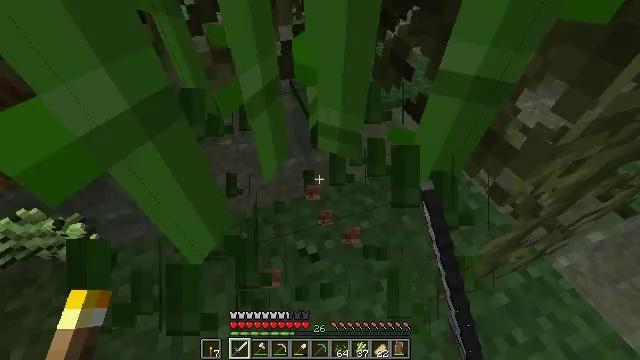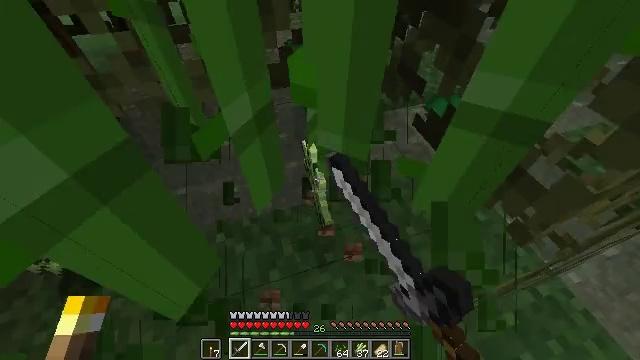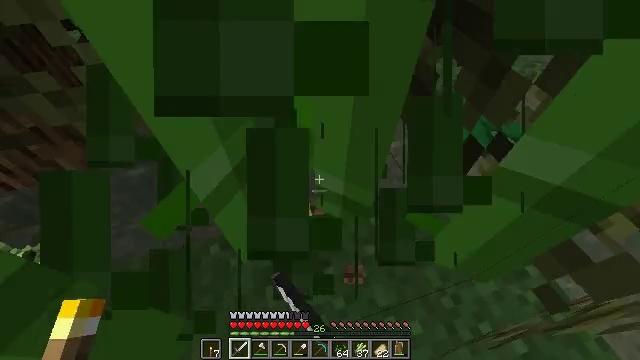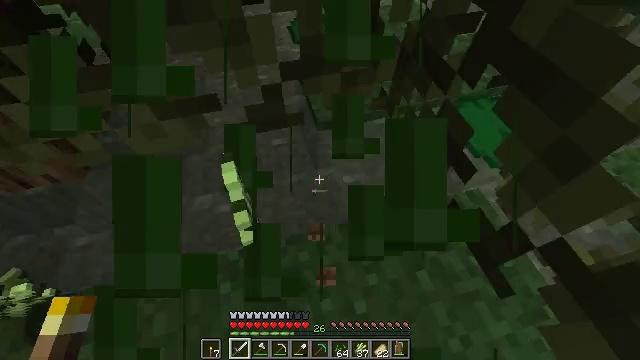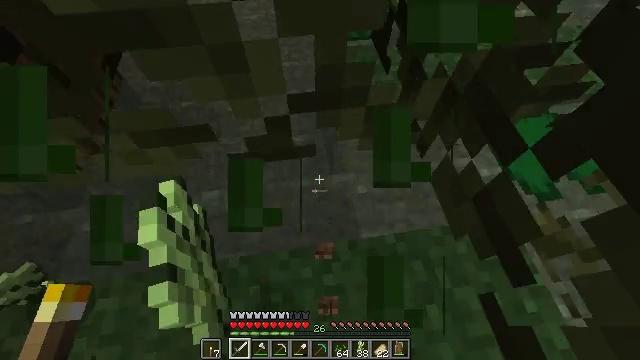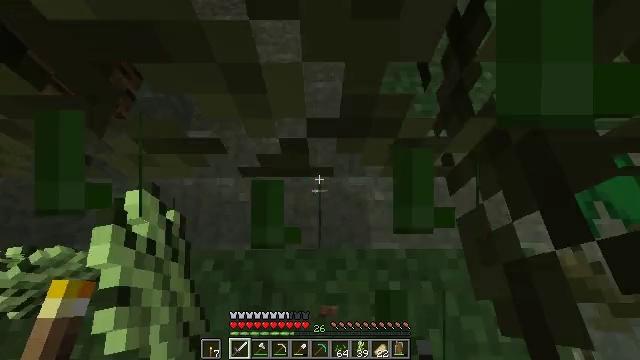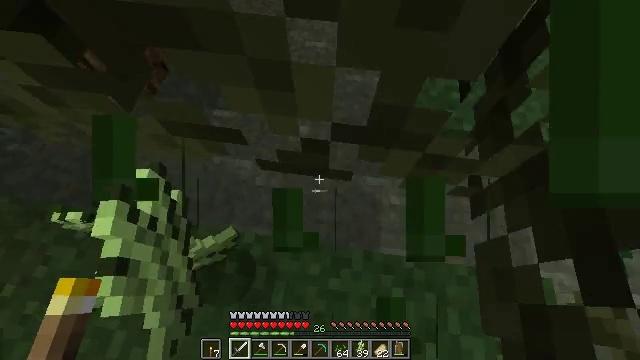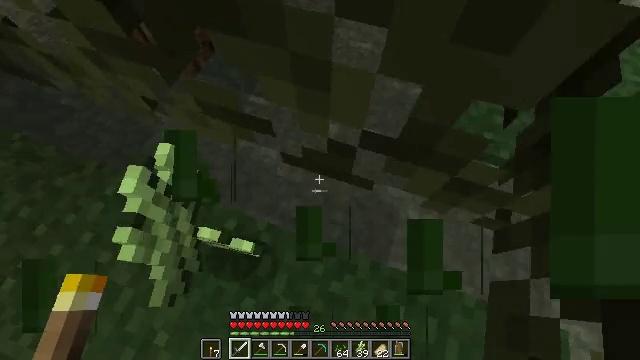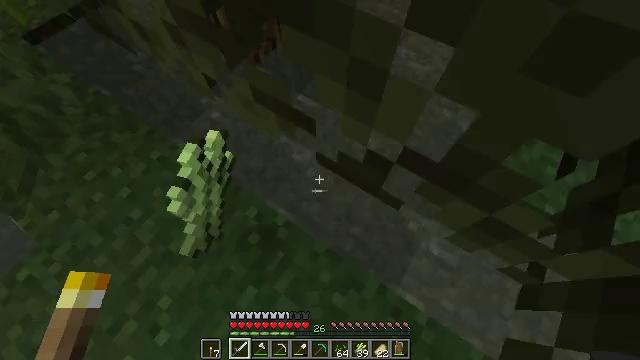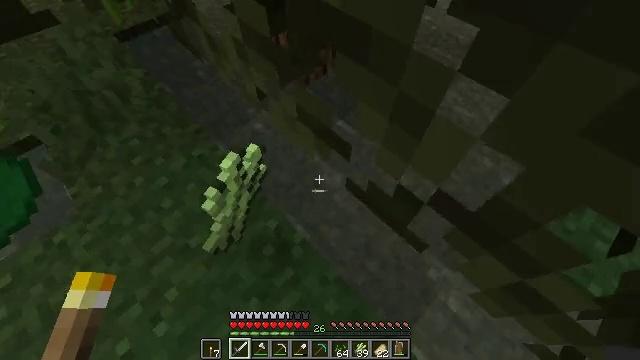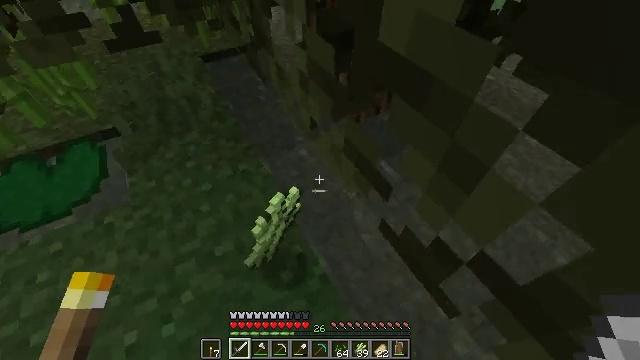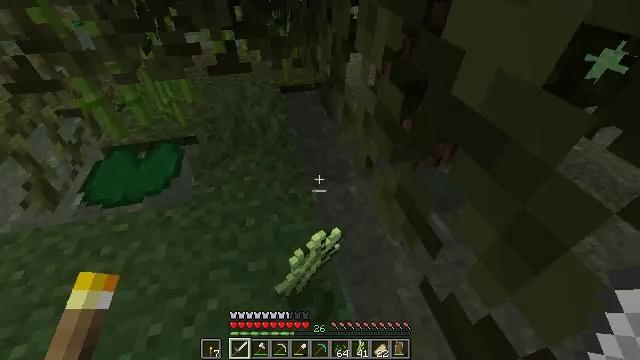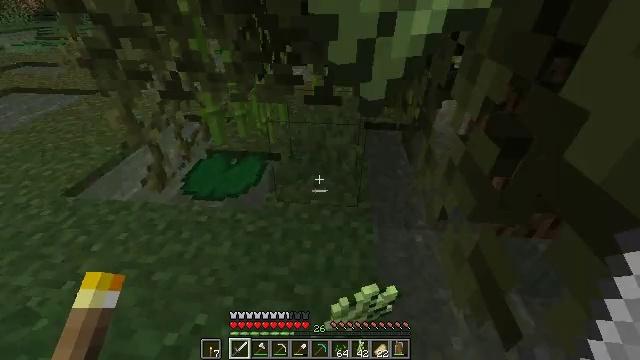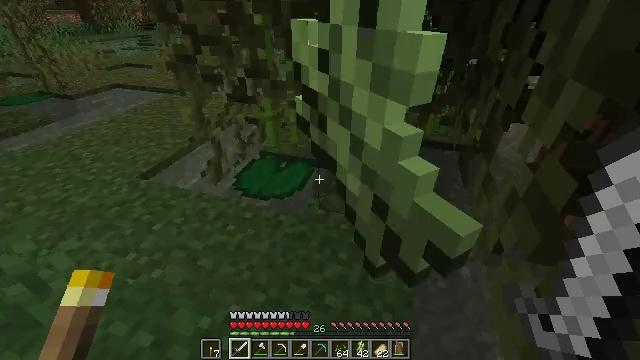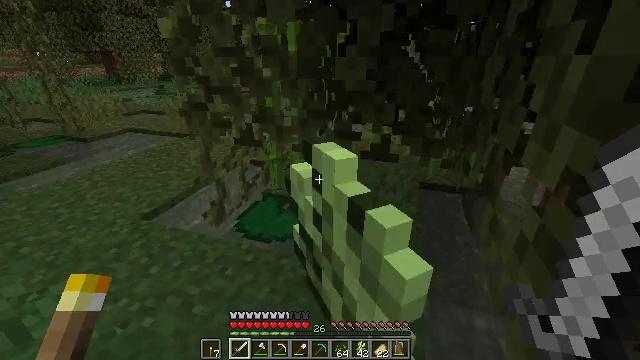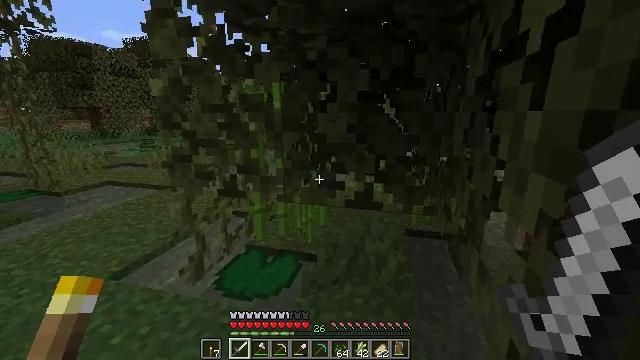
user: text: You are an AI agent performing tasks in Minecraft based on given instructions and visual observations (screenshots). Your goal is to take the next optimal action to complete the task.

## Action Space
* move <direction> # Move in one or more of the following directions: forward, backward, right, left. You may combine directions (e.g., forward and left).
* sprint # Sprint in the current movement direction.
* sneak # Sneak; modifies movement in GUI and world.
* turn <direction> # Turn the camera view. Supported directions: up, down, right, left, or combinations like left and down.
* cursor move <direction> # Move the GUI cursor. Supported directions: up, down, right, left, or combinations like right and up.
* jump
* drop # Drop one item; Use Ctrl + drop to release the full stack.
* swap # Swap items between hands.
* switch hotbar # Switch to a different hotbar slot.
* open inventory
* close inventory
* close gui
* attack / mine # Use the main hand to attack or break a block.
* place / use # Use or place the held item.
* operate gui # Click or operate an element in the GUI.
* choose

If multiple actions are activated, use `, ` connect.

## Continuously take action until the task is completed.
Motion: motion action
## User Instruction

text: Remove and gather vines.
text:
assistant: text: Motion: move forward, turn down
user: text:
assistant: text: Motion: move forward, turn left and down
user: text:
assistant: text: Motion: move forward, turn left and down
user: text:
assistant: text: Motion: move forward, turn left and down
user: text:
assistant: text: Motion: turn left and down
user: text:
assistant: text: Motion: turn left and down
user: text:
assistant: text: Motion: turn left
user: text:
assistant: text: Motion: turn left and up
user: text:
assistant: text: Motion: turn left and up
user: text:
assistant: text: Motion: turn left and up
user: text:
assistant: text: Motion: turn left and up
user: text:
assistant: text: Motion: turn left and up
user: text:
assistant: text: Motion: turn left and up
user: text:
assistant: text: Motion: turn up
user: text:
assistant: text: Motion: turn right and up
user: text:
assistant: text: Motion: turn up
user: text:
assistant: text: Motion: no_op
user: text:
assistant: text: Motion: no_op
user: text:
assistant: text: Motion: turn left and down
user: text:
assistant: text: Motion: turn down
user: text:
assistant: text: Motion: move forward, turn down
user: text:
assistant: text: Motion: move forward, turn down
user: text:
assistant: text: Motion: move forward
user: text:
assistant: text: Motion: move forward and move left
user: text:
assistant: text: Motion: move forward and move left
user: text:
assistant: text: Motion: move forward and move left, turn right
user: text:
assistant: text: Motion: move left, turn right
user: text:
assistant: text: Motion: move left, turn right
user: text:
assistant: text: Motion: move left, turn right and down
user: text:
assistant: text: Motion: move left, turn right and down